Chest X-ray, AP view. Patient: 55 years old, sex M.
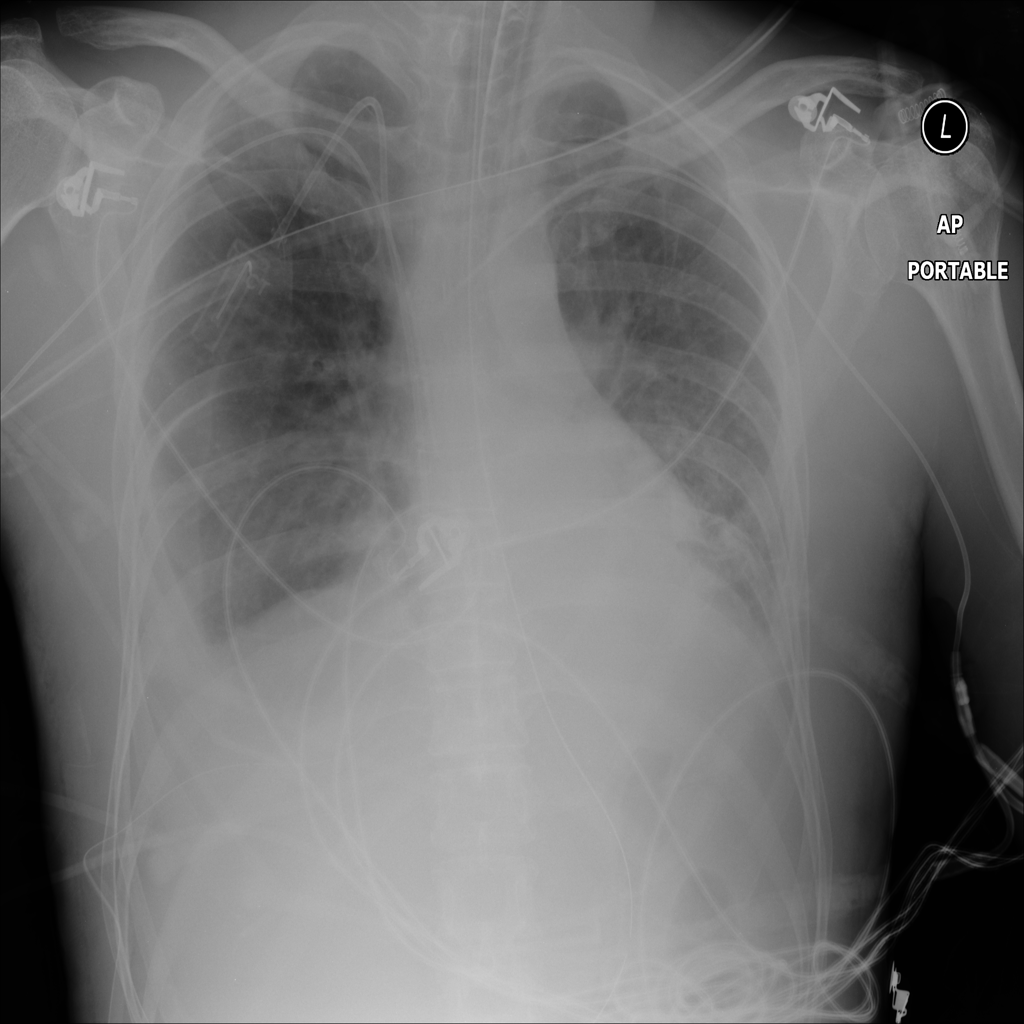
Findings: Effusion